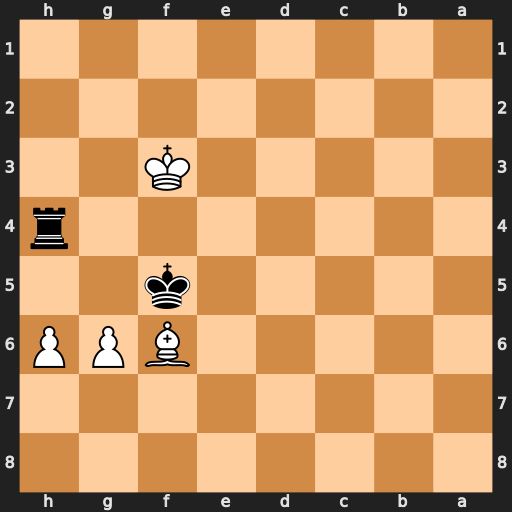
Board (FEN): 8/8/5BPP/5k2/7r/5K2/8/8
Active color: b
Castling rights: -
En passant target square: -
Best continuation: Kxf6 g7 Kf7 g8=Q+ Kxg8